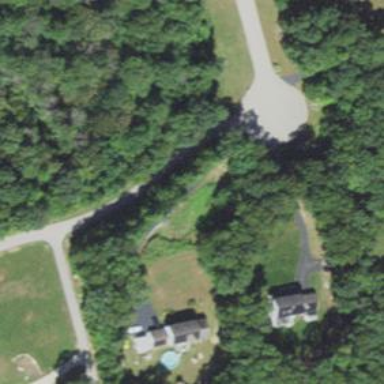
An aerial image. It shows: Residential driveway used as service road.